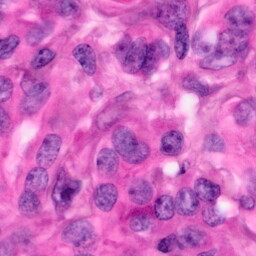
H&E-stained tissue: Pancreatic